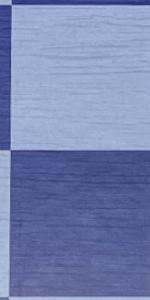
Label: Empty